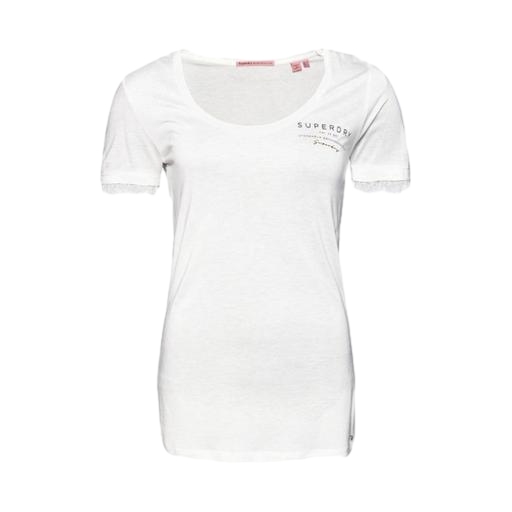
white lace-trimmed short-sleeved t-shirt, white lace-trim t-shirt, white lace-hem jersey t-shirt, white background